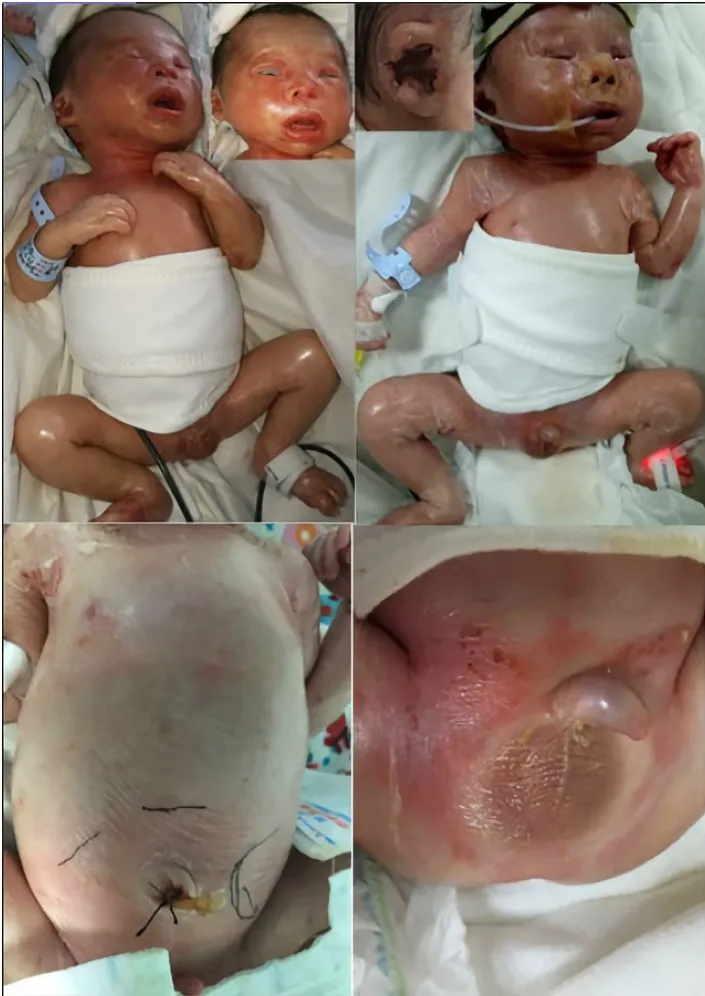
Clinical phenotype: facial dysmorphia; pinna development deformity; ichthyosis, joint contractures, anasarca; peeling skin on limbs and groin. The black line shows the boundaries of the liver and spleen, indicating hepatosplenomegaly; small microcaulia.
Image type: medical_photograph (skin_photograph)